Question: I would like to plot the locus of a particle in two dimensional space.
My data is a sequence of X,Y coordinates and I would like to plot these.
Would appreciate any pointers to examples that show how to do this.
An example of a locus plot can be seen below:

Note: I'd like to show the path as a continuous line with arrows showing the direction of motion.
Thanks.
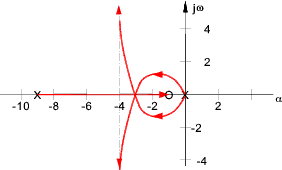
Answer: 'ChartFactory.createScatterPlot()', illustrated <URL>, might be a good starting point.

'FastScatterPlot', cited <URL>, may be required for larger datasets.
Addendum: Looking at your revised question, I've not seen a renderer like that. You might look at a <URL>.